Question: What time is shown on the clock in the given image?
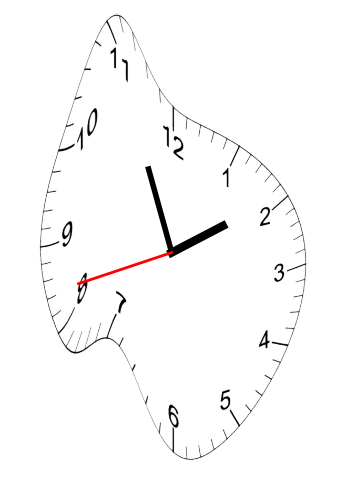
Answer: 01:55:42